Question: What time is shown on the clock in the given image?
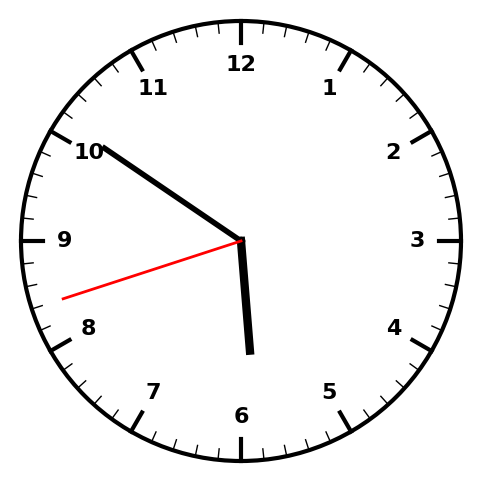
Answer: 05:50:42